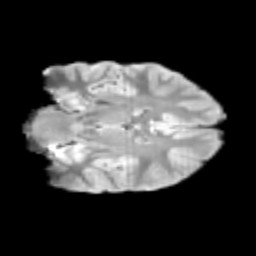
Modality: T2w
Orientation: coronal
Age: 11
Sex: male
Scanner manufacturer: siemens
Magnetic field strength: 3 T
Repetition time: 3.8 s
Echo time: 0.07 s